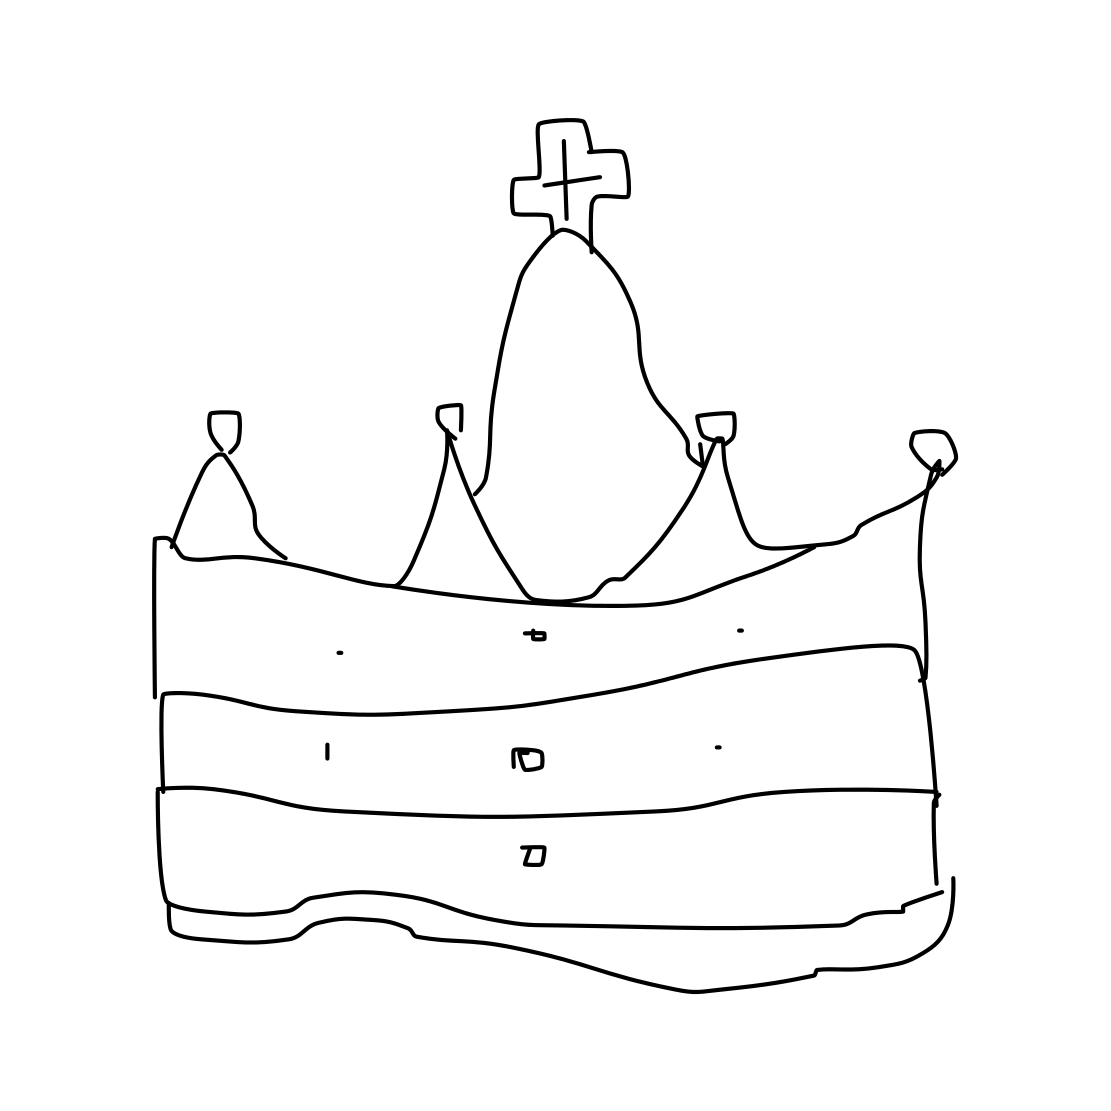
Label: crown